Question: I have implemented a mixed effects model for my experiment for how error rate affects reaction time. I now want to calculate prediction intervals and then plot them.
Here is an example of my df
'''
ppid error_rate RT pNum
1 1_1_4 2.865371 0.43339 1
2 1_1_77 11.459301 0.45000 1
3 1_1_80 2.865371 0.38320 1
4 1_2_26 3.820155 0.49990 1
5 1_2_31 2.865371 0.56680 1
6 1_2_32 3.820155 0.58330 1
7 1_2_33 2.865371 0.50000 1
8 1_2_40 3.820155 0.44980 1
9 1_2_43 2.865371 0.56660 1
10 1_2_54 11.459301 0.46670 1
11 1_2_63 2.865371 0.43350 1
12 1_2_64 2.865371 0.46680 1
13 1_2_71 2.865371 0.54990 1
14 1_2_76 2.865371 0.48350 1
15 1_2_85 2.865371 0.53340 1
16 1_2_88 3.820155 0.43340 1
17 1_2_89 3.820155 0.53320 1
18 1_3_0 3.820155 0.45080 1
19 1_3_1 2.865371 0.45022 1
20 1_3_19 2.865371 0.46651 1
'''
I then implement the mixed effects model, generate some prediction intervals for each data point and then combine my original data with the predictions:
'''
library(lme4)
library(merTools)
library(ggplot2)
fit <- lmer(formula = RT ~ error_rate + (1 + error_rate | pNum), data = data)
pred <- cbind(data, predictInterval(fit, data))
'''
I then plot this using ggplot and get the following plot:
'''
ggplot(pred) +
geom_line(aes(x = error_rate, y = fit)) +
geom_ribbon(aes(x = error_rate, ymin = lwr, ymax = upr), alpha = .2) +
geom_jitter(aes(x = error_rate, y = RT), alpha = .1) +
ylab("RT")
'''

My plot makes sense to me: I have the black line indicating the predicted values for each error rate, and a shaded area which denotes the intervals. However I'm unsure why I'm getting the straight vertical lines in the middle of each error rate level within my data points? Also my horizontal prediction line seems wonky... does anybody know why this might be, and how to eradicate it? Many thanks!
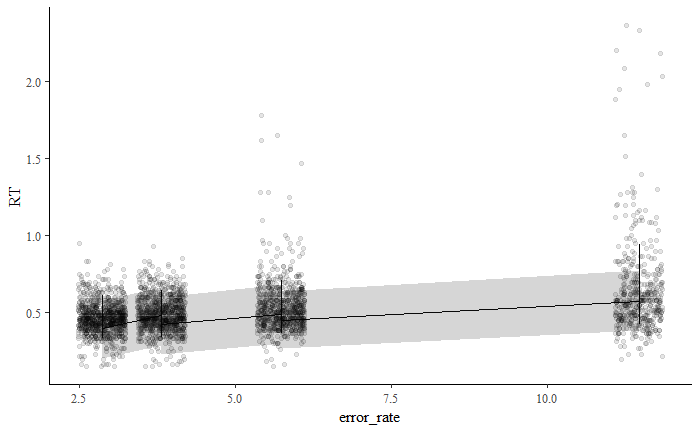
Answer: One way to have a line connecting the 'error_rate' values without the vertical lines, is to plot values of the 'y' variable 'fit'. This is done with 'stat_summary' as below.
'''
ggplot(pred, aes(x = error_rate, y = fit)) +
stat_summary(fun.y = mean, geom = "line", show.legend = FALSE) +
geom_ribbon(aes(x = error_rate, ymin = lwr, ymax = upr), alpha = 0.2) +
geom_jitter(aes(x = error_rate, y = RT), alpha = 0.1) +
ylab("RT")
'''
<URL>
In the question code, the ribbon is plotted with 'alpha = 0.2' and the points with 'alpha = 0.1'. Would it make more sense to have the points less transparent than the underlying prediction band? And therefore to swap the alpha values?